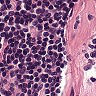
Metastatic tissue present: no